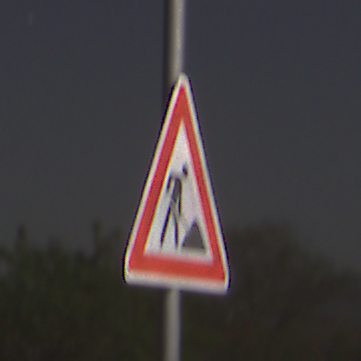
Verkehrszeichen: Arbeitsstelle
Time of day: Night
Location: Outdoor (Nature)
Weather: Clear
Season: NotSpecified
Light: Natural